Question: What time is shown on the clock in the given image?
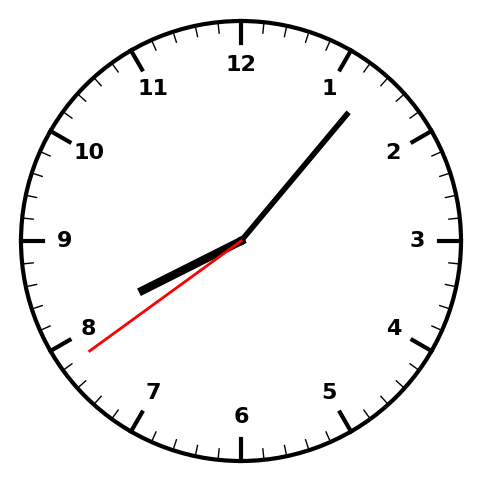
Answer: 08:06:39